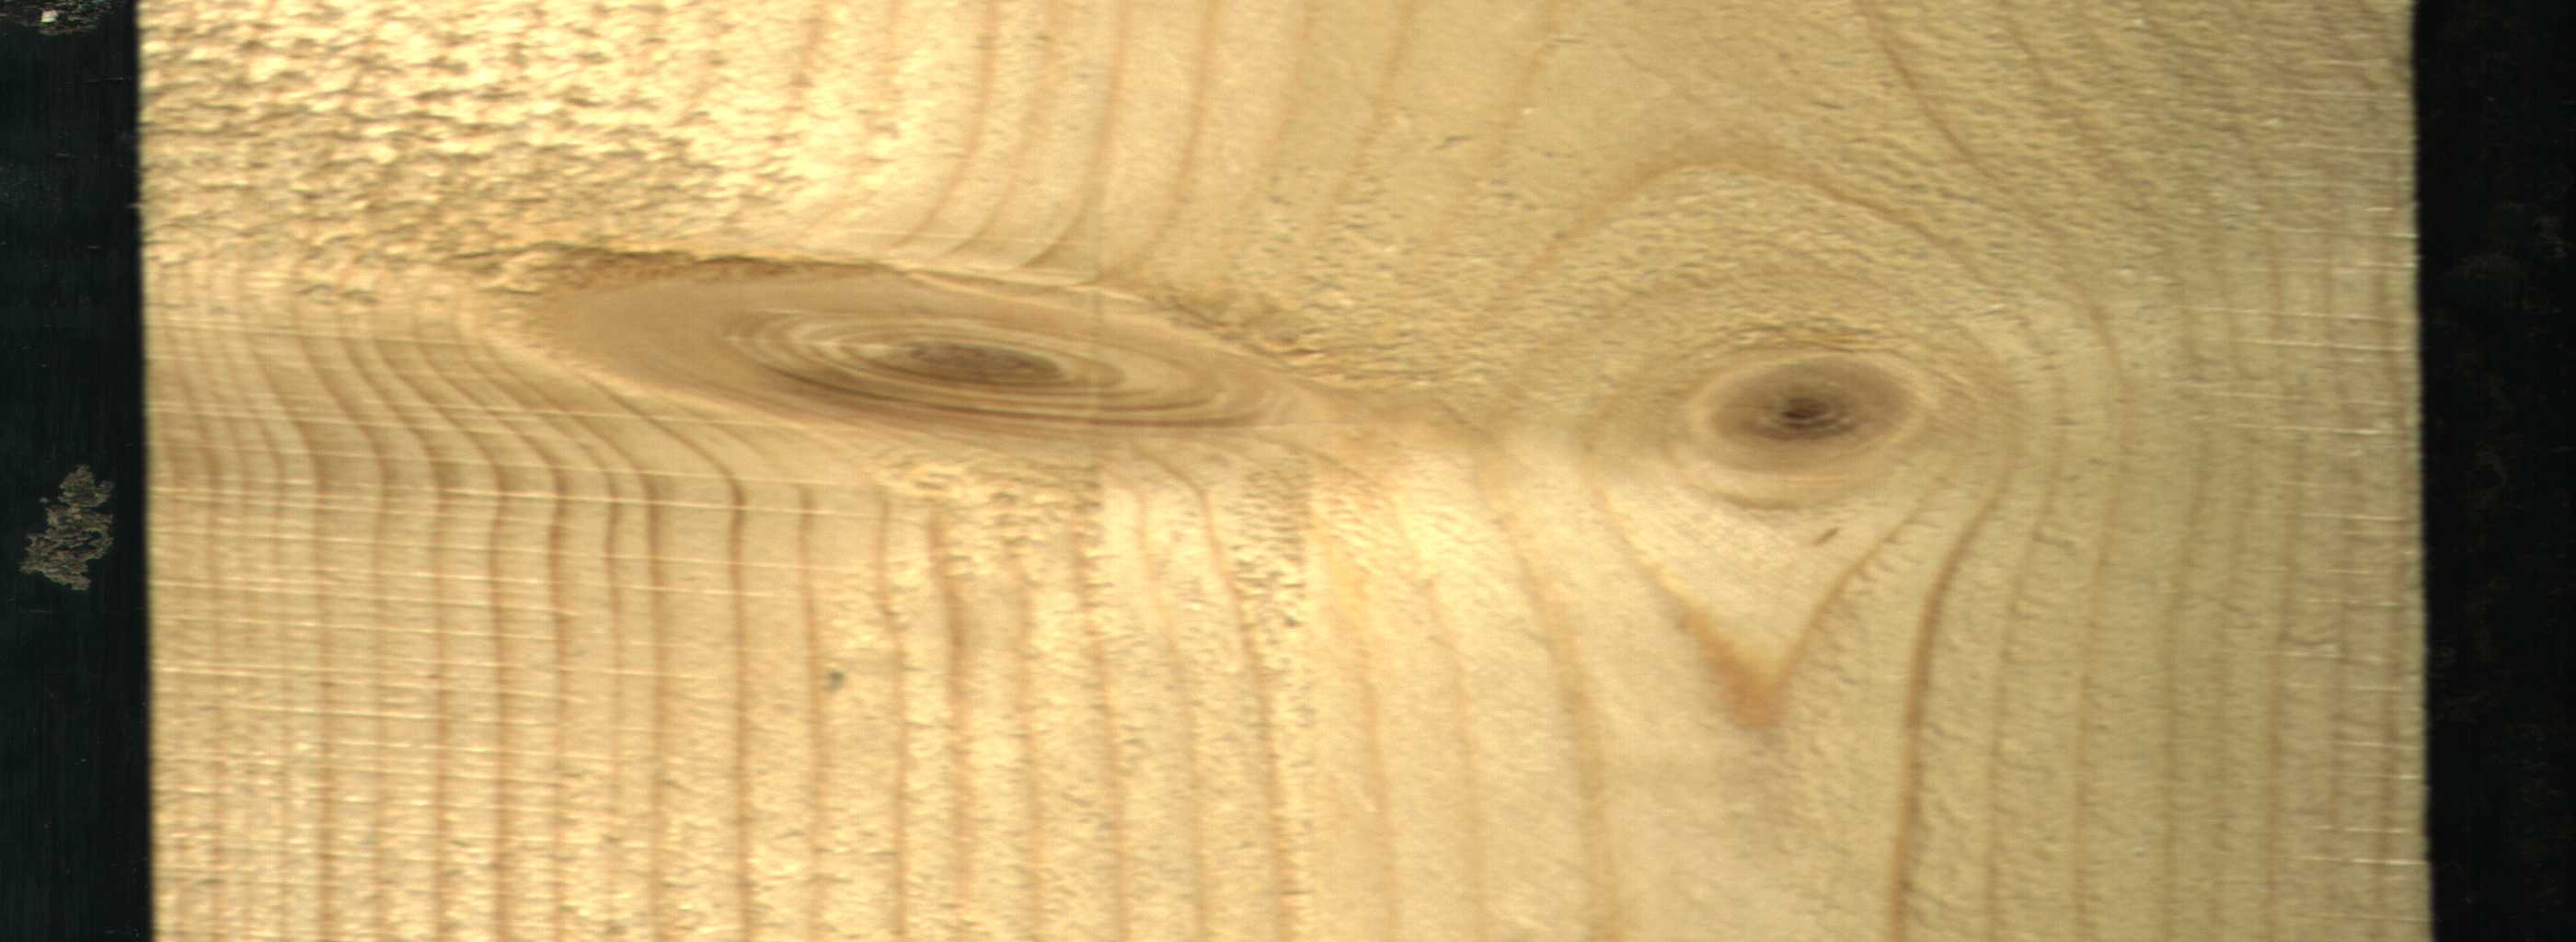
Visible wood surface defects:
Live_Knot
Live_Knot